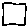
Label: square